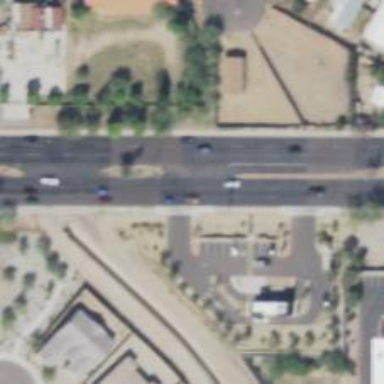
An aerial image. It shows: Secondary link road with asphalt surface.